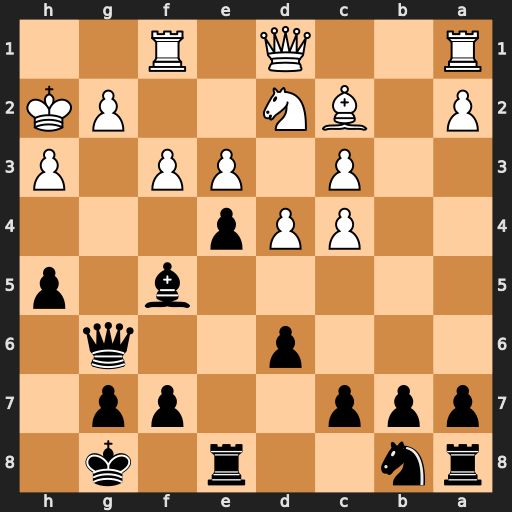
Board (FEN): rn2r1k1/ppp2pp1/3p2q1/5b1p/2PPp3/2P1PP1P/P1BN2PK/R2Q1R2
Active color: b
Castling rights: -
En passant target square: -
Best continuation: exf3 Qxf3 Bxc2